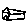
Label: house